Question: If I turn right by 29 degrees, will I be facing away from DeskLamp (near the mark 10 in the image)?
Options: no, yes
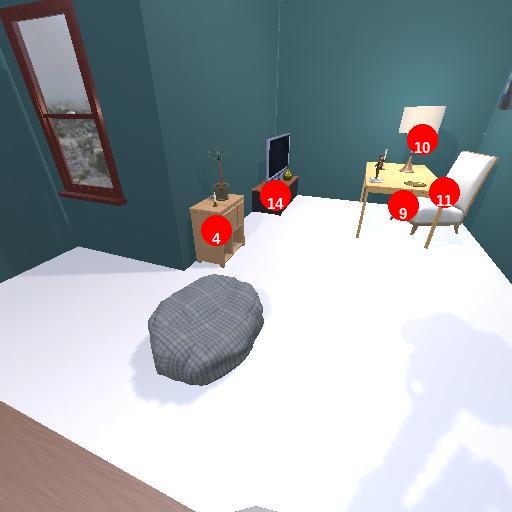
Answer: no